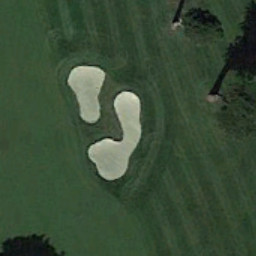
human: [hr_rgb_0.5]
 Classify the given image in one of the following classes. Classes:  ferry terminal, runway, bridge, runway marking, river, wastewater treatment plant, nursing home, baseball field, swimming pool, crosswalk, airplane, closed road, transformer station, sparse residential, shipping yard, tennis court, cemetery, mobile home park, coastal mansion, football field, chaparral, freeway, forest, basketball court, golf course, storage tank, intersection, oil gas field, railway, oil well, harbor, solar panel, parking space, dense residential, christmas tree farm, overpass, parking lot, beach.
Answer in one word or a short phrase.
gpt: golf course